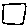
Label: square